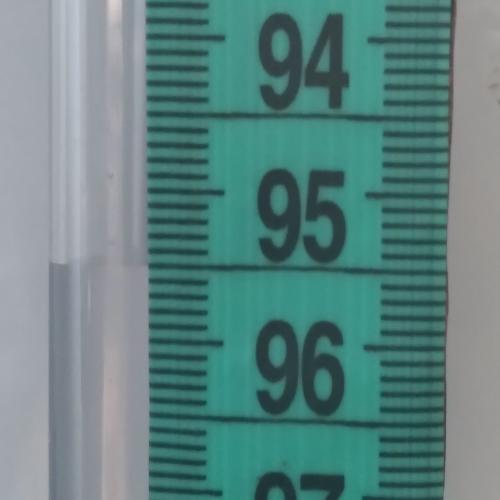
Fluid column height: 95.5 cm